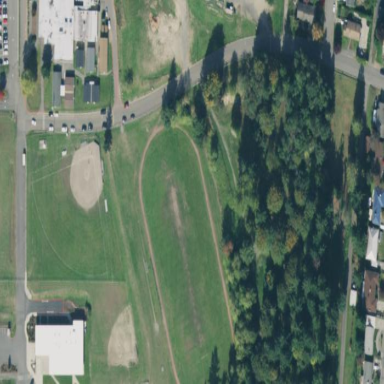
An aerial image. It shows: Track located within leisure land area.